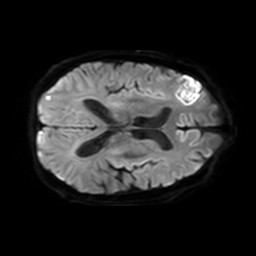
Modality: TRACE
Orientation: axial
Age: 56
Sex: male
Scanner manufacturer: philips
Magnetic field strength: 3 T
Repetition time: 3.332 s
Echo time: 0.076 s